Question: I'm trying to add text-shadows to elements in IE - I know it doesn't support the property but using the filter: property I can get it pretty close.
BUT when the text I use is not black there is a black outline around the text.
How can I remove this outline?
Here's an example... (Please open using Internet Explorer)
<URL>
Appreciate any help guys, thanks
/* UPDATE */

Think i'll just have to live with it. Thanks for the direction guys
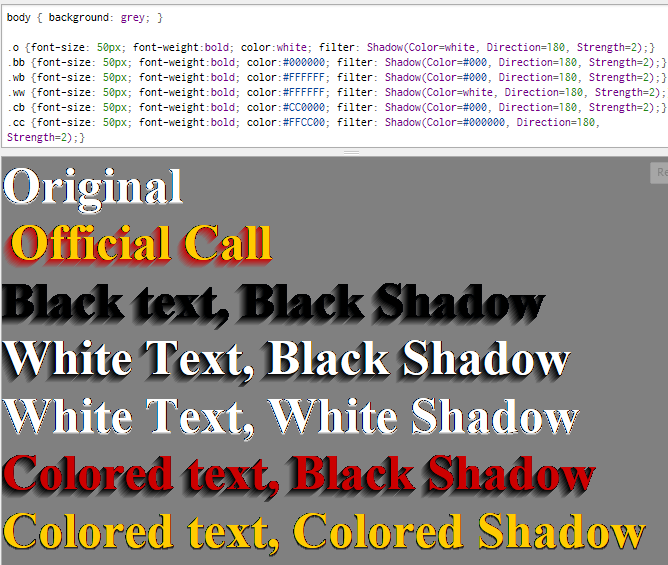
Answer: It seems to be an issue with the rendering engine.
<URL>.
Since there are no <URL>, I guess you gotta .